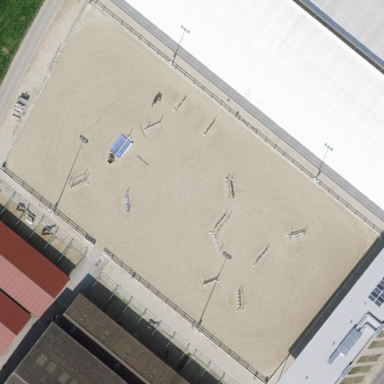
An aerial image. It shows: Equestrian sports pitch with sandy surface for leisure land activities.